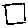
Label: square